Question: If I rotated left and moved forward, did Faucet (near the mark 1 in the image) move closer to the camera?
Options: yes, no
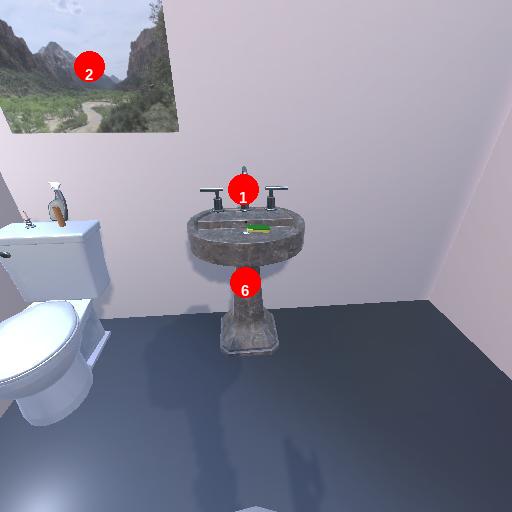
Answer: yes